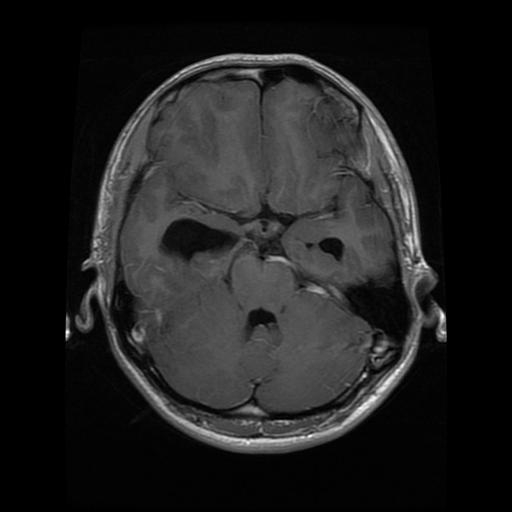
Label: glioma